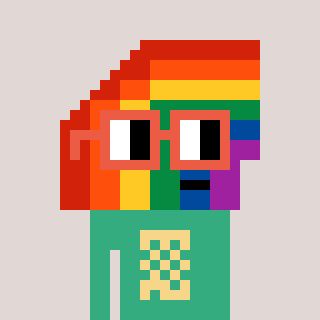
a pixel art character with square orange glasses, a rainbow-shaped head and a teal-colored body on a warm background